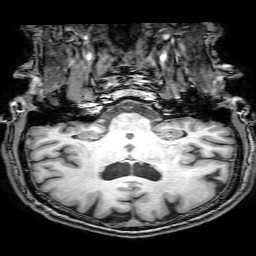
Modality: T1w
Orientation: sagittal
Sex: male
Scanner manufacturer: philips
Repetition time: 0.008268 s
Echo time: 0.00383 s